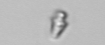
Label: Heterocapsa_rotundata